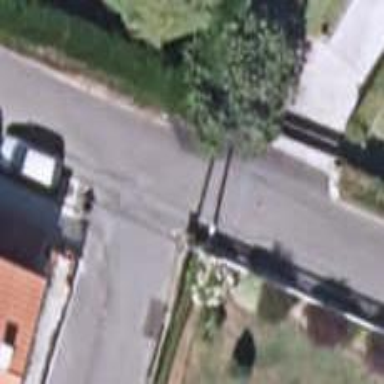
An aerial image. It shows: Smooth asphalt road in residential area.